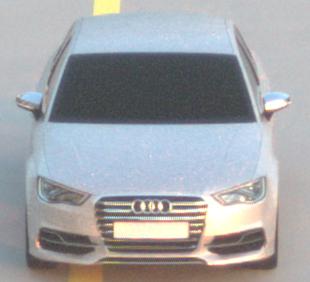
Make: Audi
Model: S3
Detailed model: 8V
Model produced from: 2013
Model produced until: 2020
Doors: 4
Color: white
Road condition: dry road
Daytime: sunrise or sunset
Contrast: medium contrast